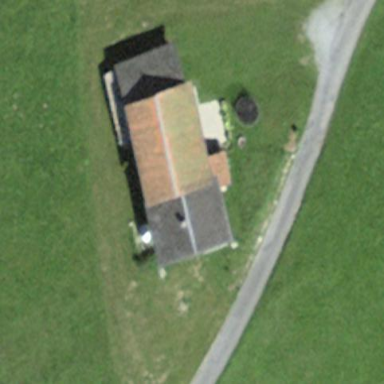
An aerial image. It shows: Farm building.